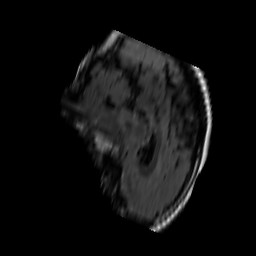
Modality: FLAIR
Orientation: sagittal
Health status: ill
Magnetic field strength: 3 T